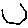
Label: hexagon